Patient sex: M
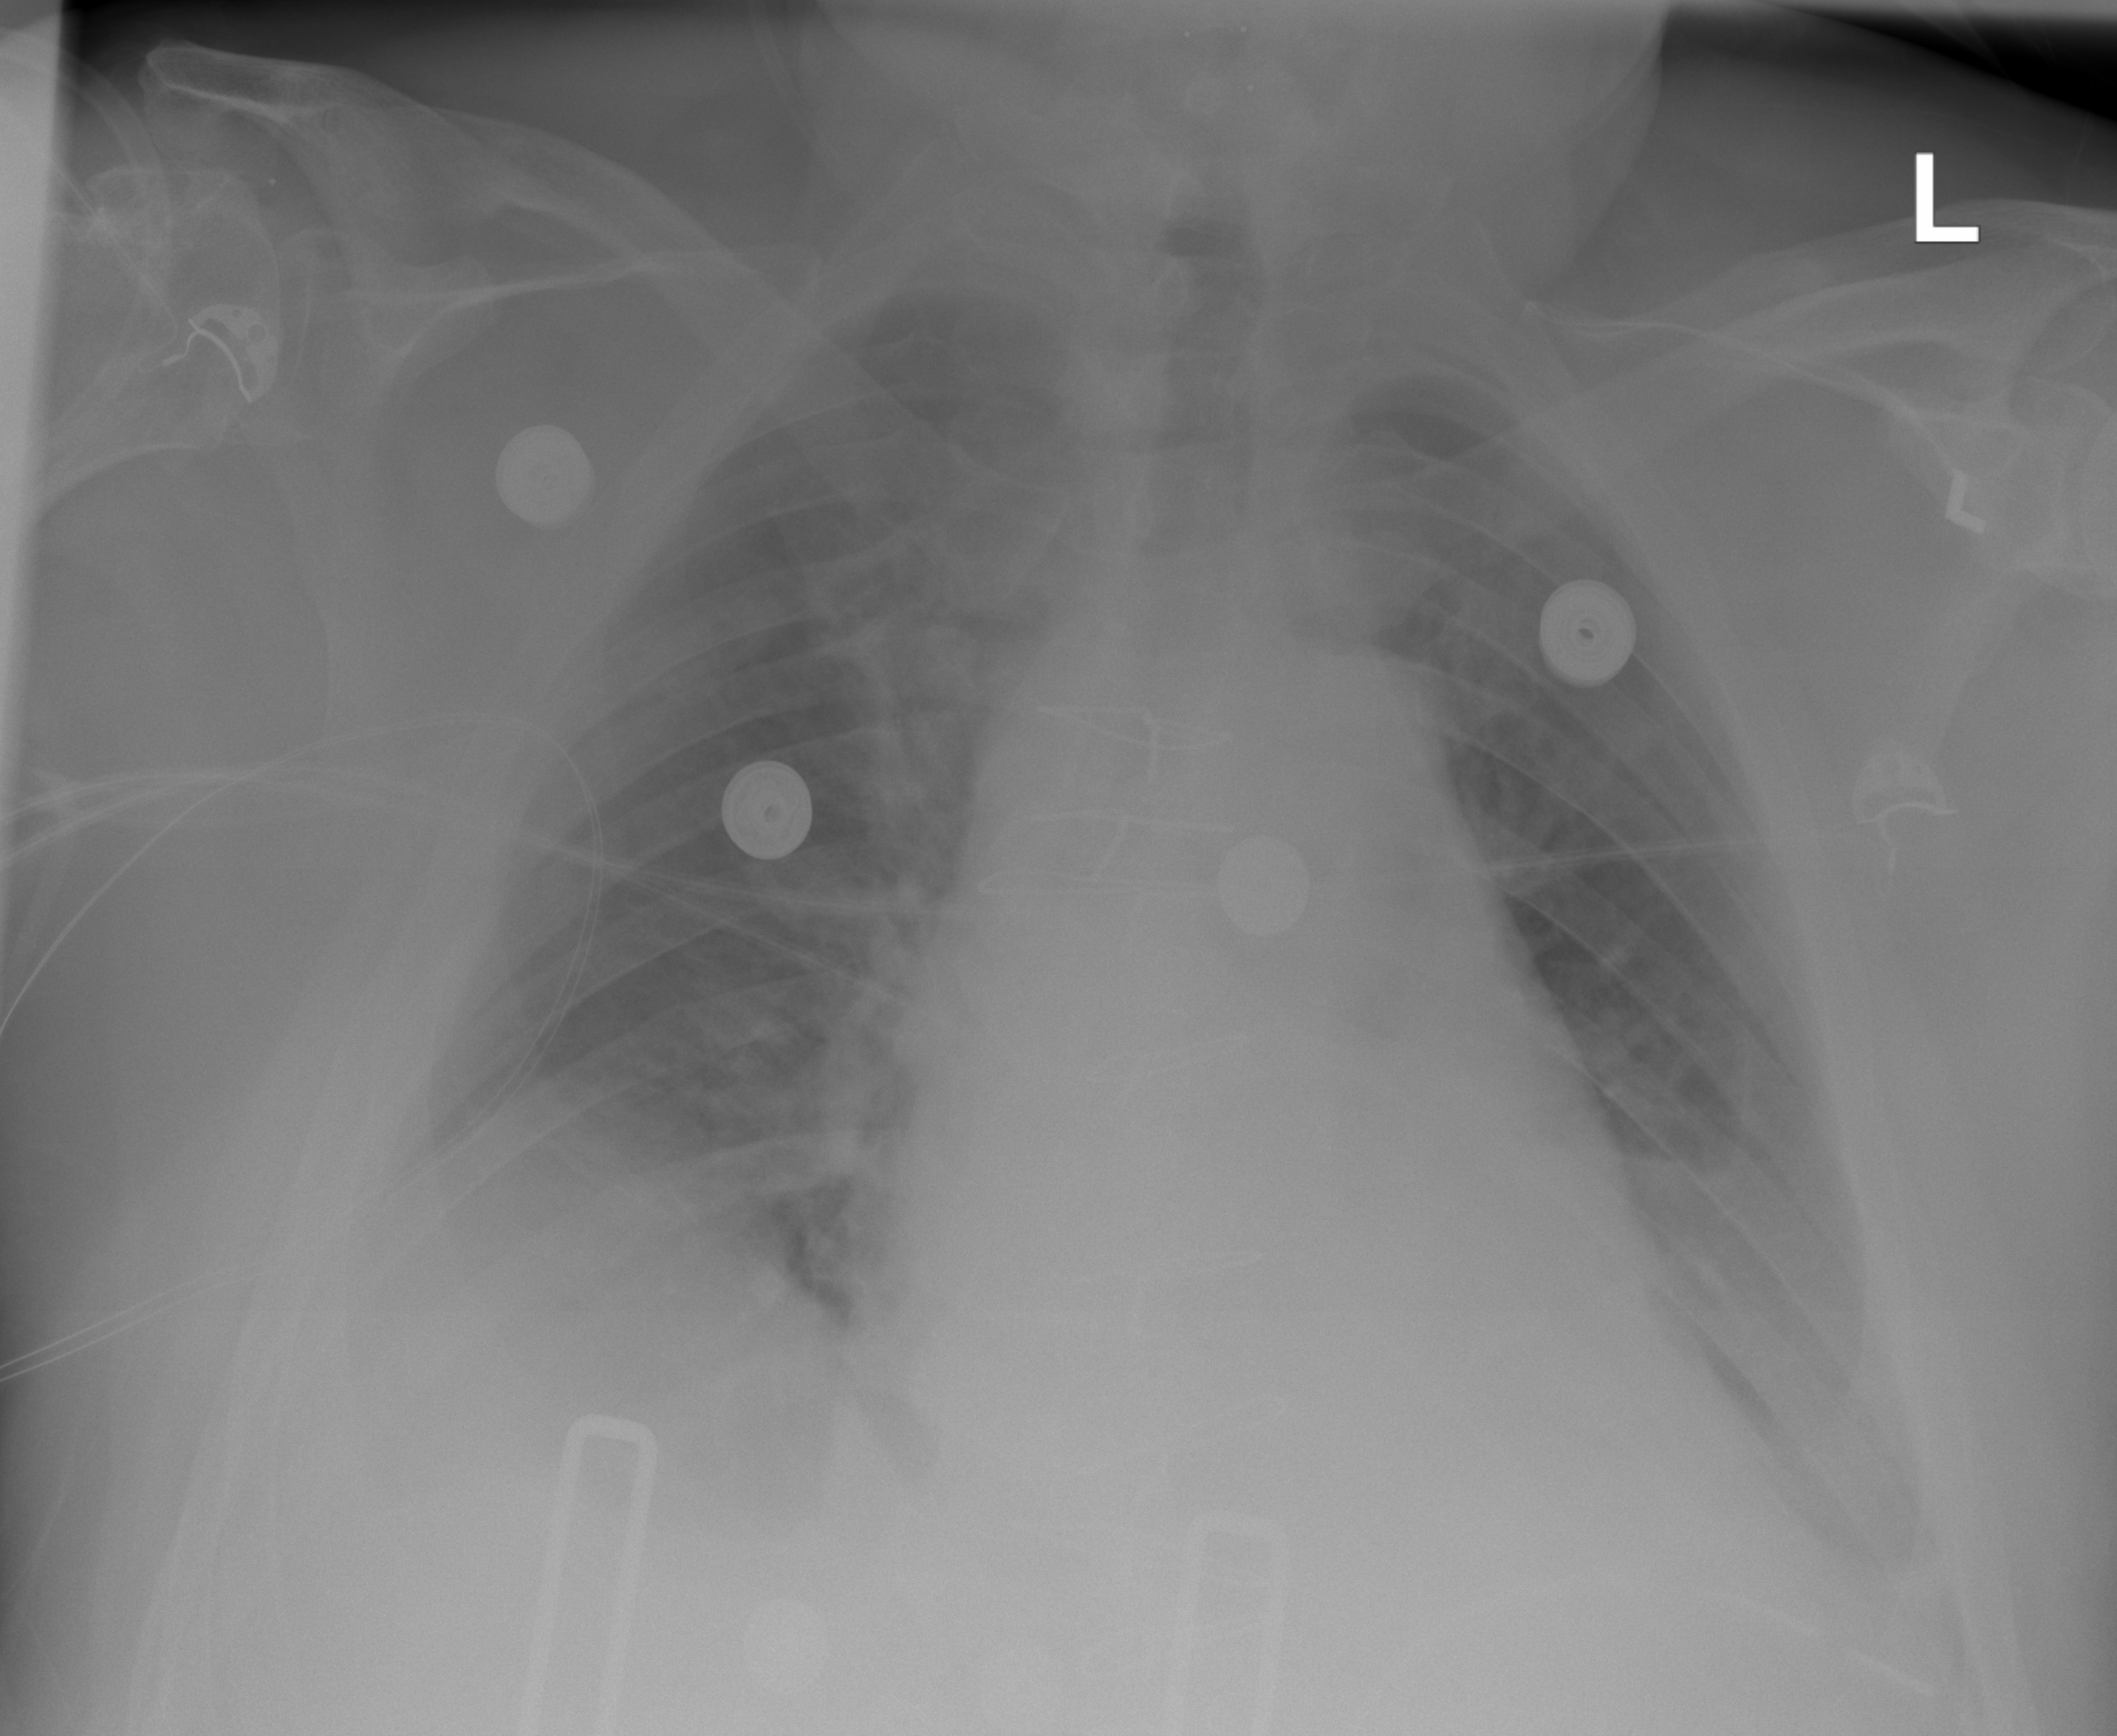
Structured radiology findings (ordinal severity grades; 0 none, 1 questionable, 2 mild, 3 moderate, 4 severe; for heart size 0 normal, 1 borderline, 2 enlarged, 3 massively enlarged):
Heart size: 2
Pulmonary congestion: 0
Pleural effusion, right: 2
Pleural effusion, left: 2
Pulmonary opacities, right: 0
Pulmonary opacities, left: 0
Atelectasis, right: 2
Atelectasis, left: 2